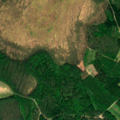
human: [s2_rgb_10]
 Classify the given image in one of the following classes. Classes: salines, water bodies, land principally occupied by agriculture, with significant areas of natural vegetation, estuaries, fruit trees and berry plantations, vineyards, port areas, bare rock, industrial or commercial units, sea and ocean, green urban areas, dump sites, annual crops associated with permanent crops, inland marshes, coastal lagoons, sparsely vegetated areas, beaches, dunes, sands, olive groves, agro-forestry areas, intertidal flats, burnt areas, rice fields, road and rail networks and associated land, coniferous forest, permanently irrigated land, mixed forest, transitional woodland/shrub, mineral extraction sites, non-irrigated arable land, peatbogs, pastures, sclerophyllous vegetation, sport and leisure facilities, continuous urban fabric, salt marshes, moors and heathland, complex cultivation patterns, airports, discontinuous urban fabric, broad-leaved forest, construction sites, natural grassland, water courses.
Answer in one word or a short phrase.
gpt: broad-leaved forest, coniferous forest, mixed forest, transitional woodland/shrub, peatbogs